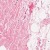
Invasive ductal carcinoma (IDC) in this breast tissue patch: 0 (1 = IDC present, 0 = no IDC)